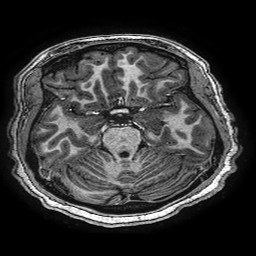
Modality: T1w
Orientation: coronal
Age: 15
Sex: female
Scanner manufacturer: ge
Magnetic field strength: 3 T
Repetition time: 0.00766 s
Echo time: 0.003476 s